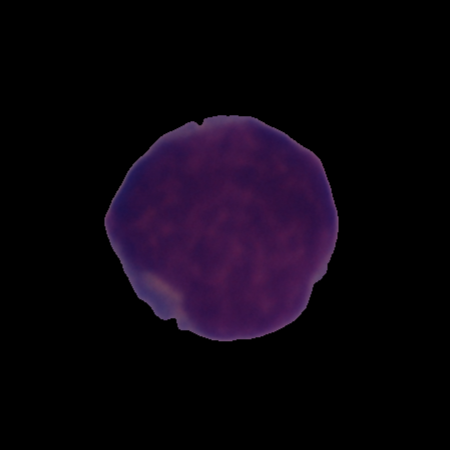
Label: cancer